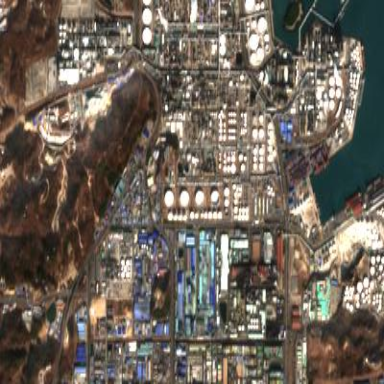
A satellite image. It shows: Industrial area with refinery.